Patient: sex F, age 46
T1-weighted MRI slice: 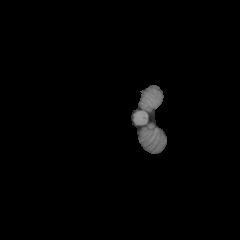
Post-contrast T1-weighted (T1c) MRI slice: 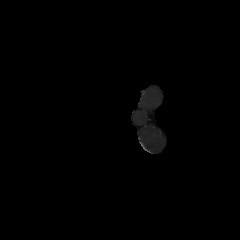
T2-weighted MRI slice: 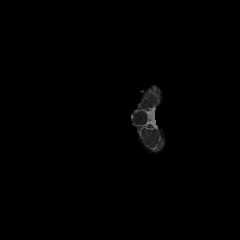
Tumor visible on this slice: no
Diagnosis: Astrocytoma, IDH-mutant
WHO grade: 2